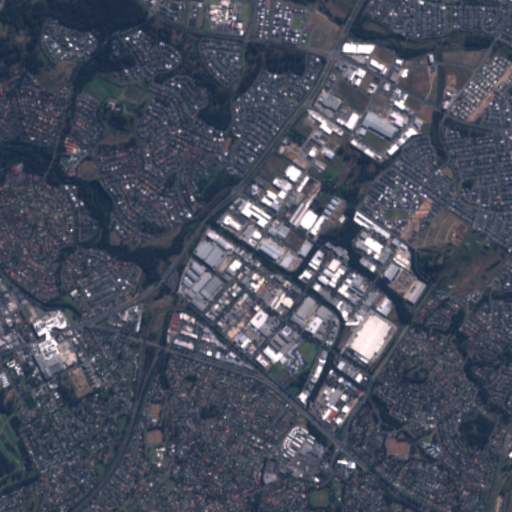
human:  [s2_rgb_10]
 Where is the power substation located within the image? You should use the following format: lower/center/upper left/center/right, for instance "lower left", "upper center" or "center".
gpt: The power substation is located in the lower right of the image.
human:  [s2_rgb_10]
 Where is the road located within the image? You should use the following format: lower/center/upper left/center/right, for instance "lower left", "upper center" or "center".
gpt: There is no road in the image.